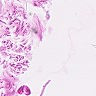
Metastatic tissue present: no